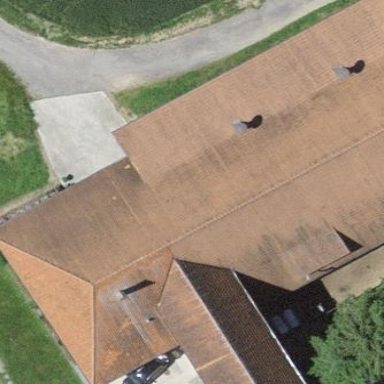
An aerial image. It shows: Farm building.